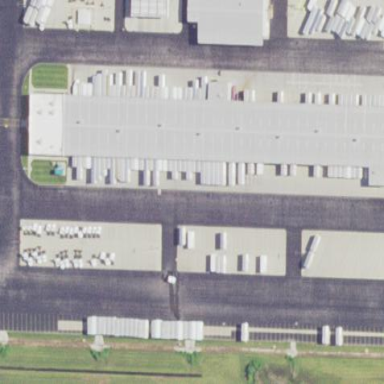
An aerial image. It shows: Industrial area focused on logistics activities.